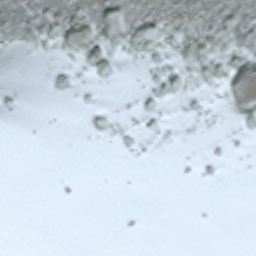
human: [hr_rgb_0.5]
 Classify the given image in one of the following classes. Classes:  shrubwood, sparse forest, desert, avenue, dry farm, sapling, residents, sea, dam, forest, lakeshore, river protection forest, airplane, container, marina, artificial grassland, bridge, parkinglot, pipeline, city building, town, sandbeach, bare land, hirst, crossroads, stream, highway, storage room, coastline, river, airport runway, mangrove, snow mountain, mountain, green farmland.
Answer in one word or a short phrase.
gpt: snow mountain